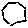
Label: hexagon